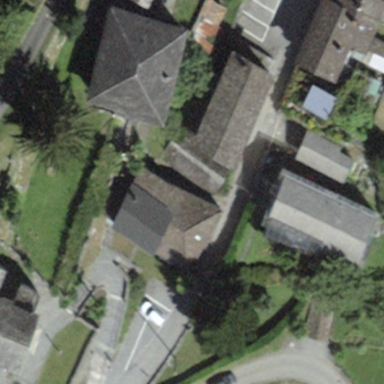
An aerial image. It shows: Detached building.